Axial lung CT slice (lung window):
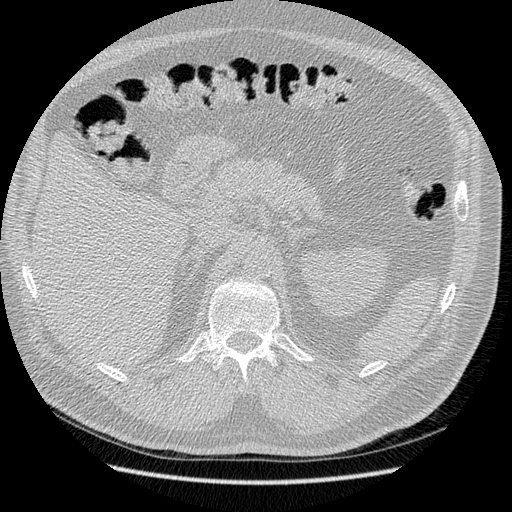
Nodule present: no